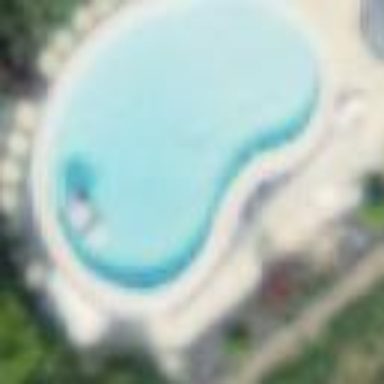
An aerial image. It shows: Swimming pool located in leisure land.